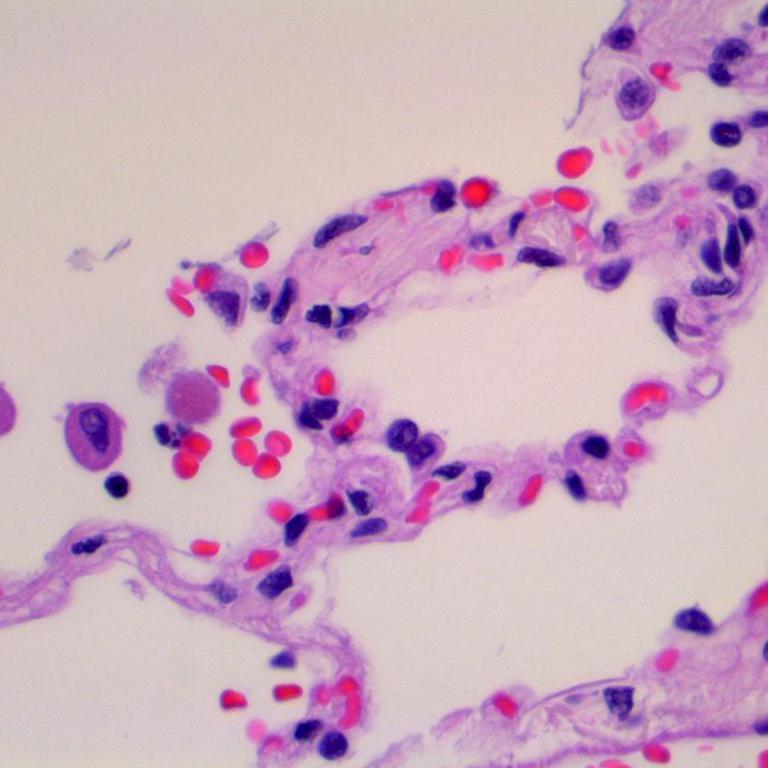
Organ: lung
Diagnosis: benign